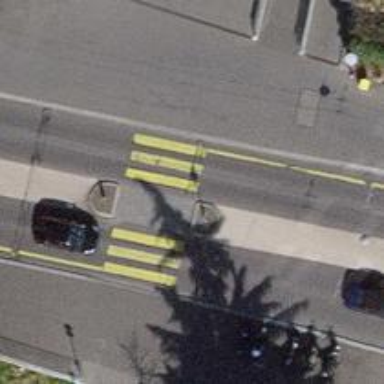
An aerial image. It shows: Uncontrolled road crossing with pedestrian island.